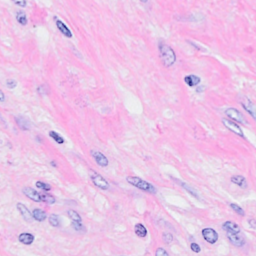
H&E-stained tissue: Breast